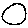
Label: circle